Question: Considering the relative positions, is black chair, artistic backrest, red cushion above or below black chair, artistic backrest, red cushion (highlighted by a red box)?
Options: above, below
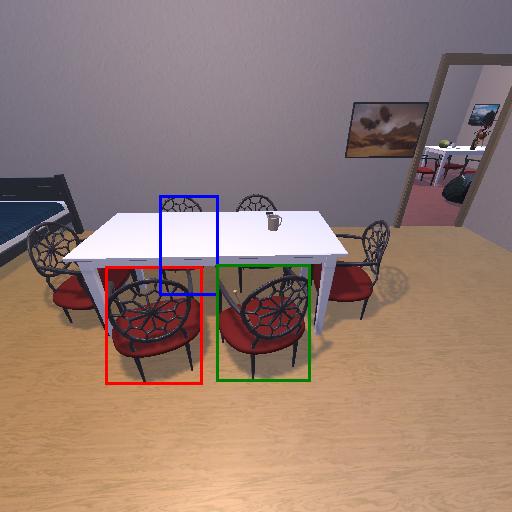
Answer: above